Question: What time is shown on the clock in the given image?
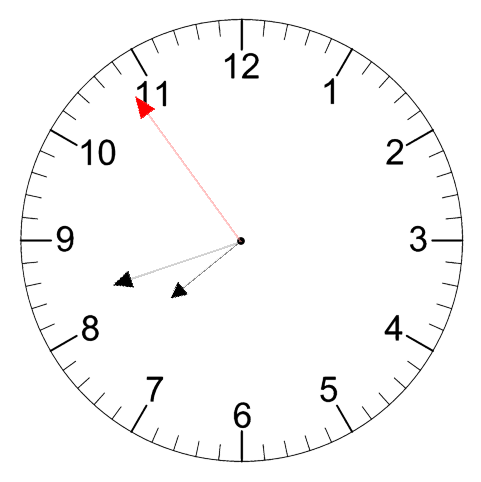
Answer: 07:41:54